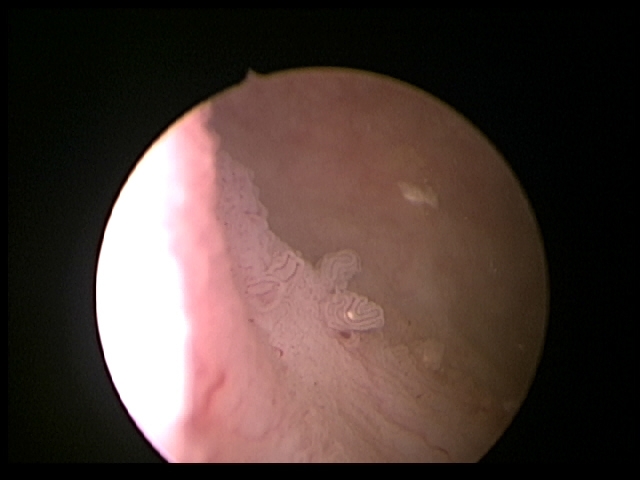
Modality: WLC
Class: Malignant
Subclass: LowGradePapillary
Lesion: L1
Stage: T1
Morphology: Papillary
Bladder cancer association: Yes